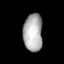
Tissue: prostate
Cell type: T cells
Senescence score: 0.2933
Nuclear area (px): 703
Mean DAPI intensity: 175.34